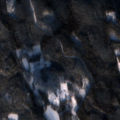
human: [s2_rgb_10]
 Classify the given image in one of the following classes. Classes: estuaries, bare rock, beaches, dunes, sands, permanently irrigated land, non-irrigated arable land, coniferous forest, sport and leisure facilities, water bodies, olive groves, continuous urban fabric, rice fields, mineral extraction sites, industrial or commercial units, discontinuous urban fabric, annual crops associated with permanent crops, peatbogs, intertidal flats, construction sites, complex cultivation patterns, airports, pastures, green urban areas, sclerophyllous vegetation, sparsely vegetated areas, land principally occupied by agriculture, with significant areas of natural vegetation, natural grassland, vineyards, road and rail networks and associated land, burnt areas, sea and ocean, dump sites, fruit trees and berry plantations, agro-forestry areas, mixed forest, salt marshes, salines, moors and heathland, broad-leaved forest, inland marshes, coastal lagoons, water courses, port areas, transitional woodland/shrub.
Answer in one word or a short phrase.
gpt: coniferous forest